Field crop: maize
Growth stage: 1
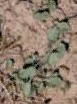
Species: convolvulus